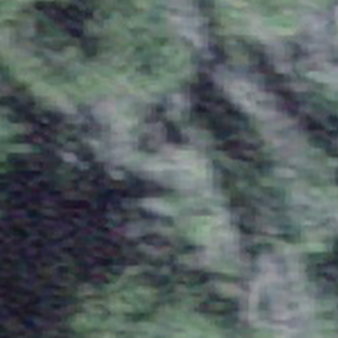
Label: other